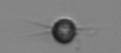
Label: Acanthoica_quattrospina